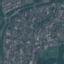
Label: Residential